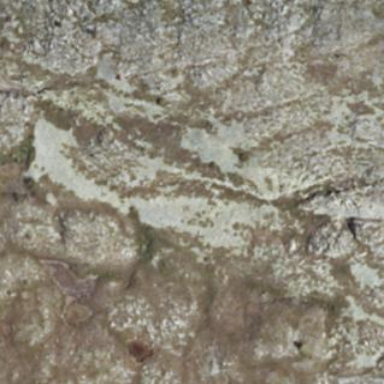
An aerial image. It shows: Natural scree.